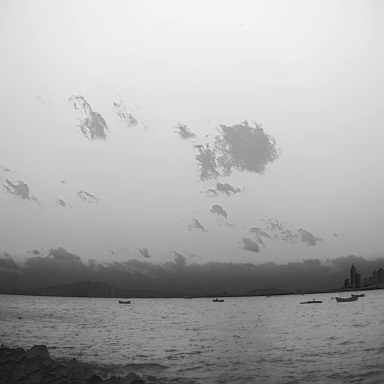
There are four bulk_carriers in the infrared image.